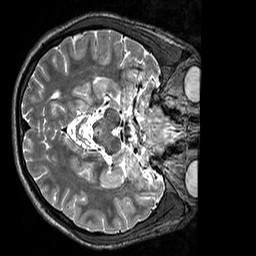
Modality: T2w
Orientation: axial
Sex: male
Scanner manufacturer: siemens
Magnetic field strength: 3 T
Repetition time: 3.2 s
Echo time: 0.409 s